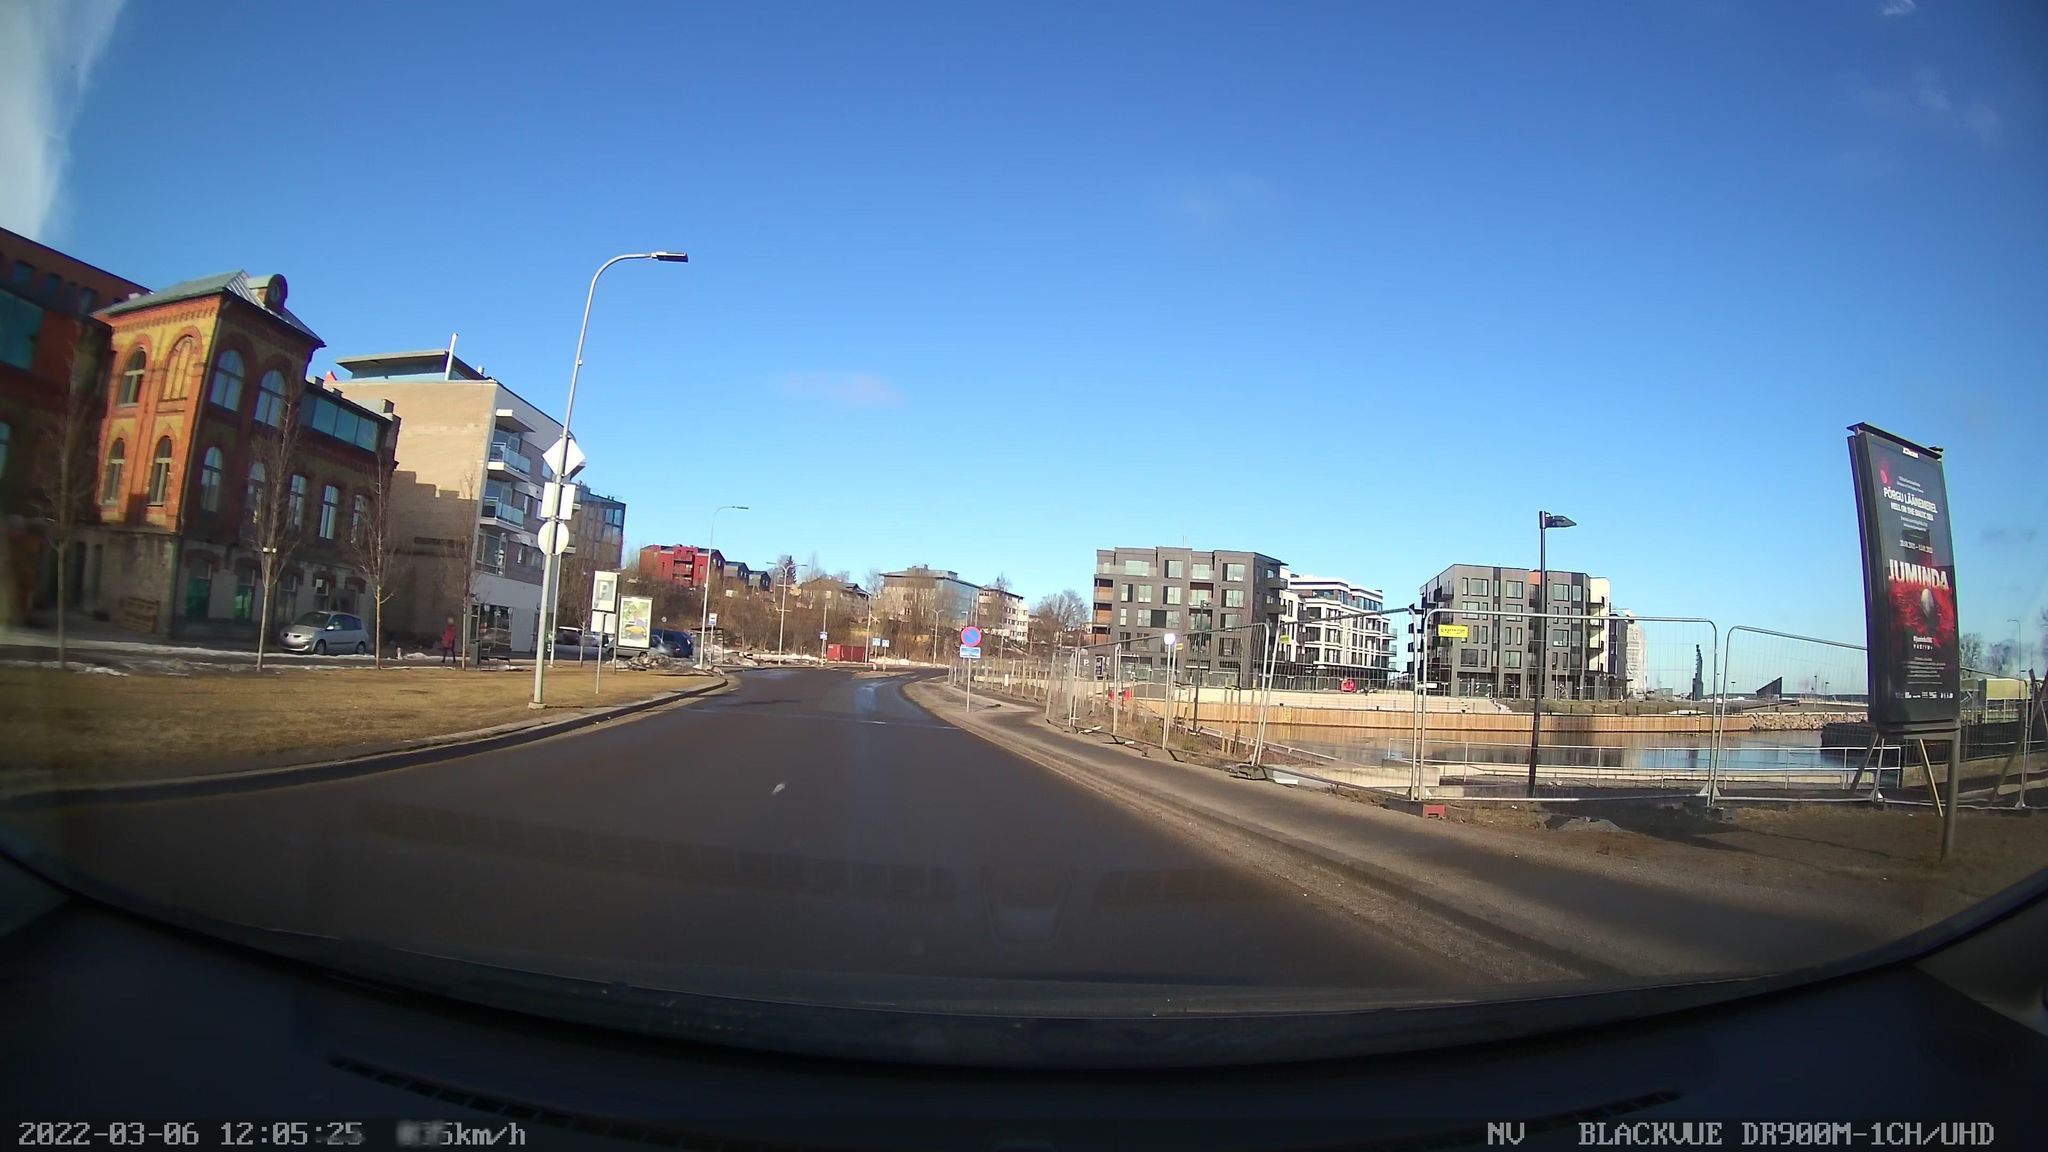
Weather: snowy
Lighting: day
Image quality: good
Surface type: driving surface
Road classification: tertiary
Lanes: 2
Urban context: urban centre
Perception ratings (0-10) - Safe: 2.71, Lively: 2.6, Beautiful: 4.52, Boring: 1.38, Depressing: 3.32, Wealthy: 2.05